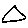
Label: triangle